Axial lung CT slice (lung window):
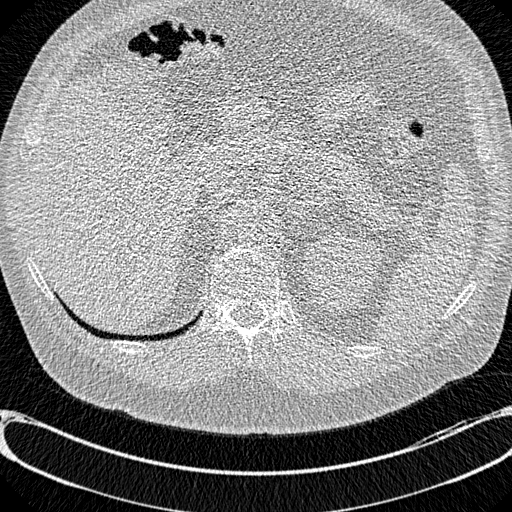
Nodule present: no